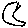
Label: moon